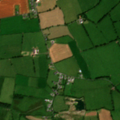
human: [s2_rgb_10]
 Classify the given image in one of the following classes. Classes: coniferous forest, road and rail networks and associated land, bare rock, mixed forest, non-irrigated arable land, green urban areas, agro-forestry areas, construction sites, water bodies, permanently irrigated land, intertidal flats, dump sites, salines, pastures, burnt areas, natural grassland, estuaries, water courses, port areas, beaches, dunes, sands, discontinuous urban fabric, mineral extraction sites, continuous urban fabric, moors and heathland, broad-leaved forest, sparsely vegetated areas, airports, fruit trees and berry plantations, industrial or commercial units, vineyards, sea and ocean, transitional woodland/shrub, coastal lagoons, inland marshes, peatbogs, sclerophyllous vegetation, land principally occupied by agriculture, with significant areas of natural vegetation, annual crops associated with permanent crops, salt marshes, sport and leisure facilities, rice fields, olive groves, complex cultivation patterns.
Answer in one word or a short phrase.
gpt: pastures, complex cultivation patterns